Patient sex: F
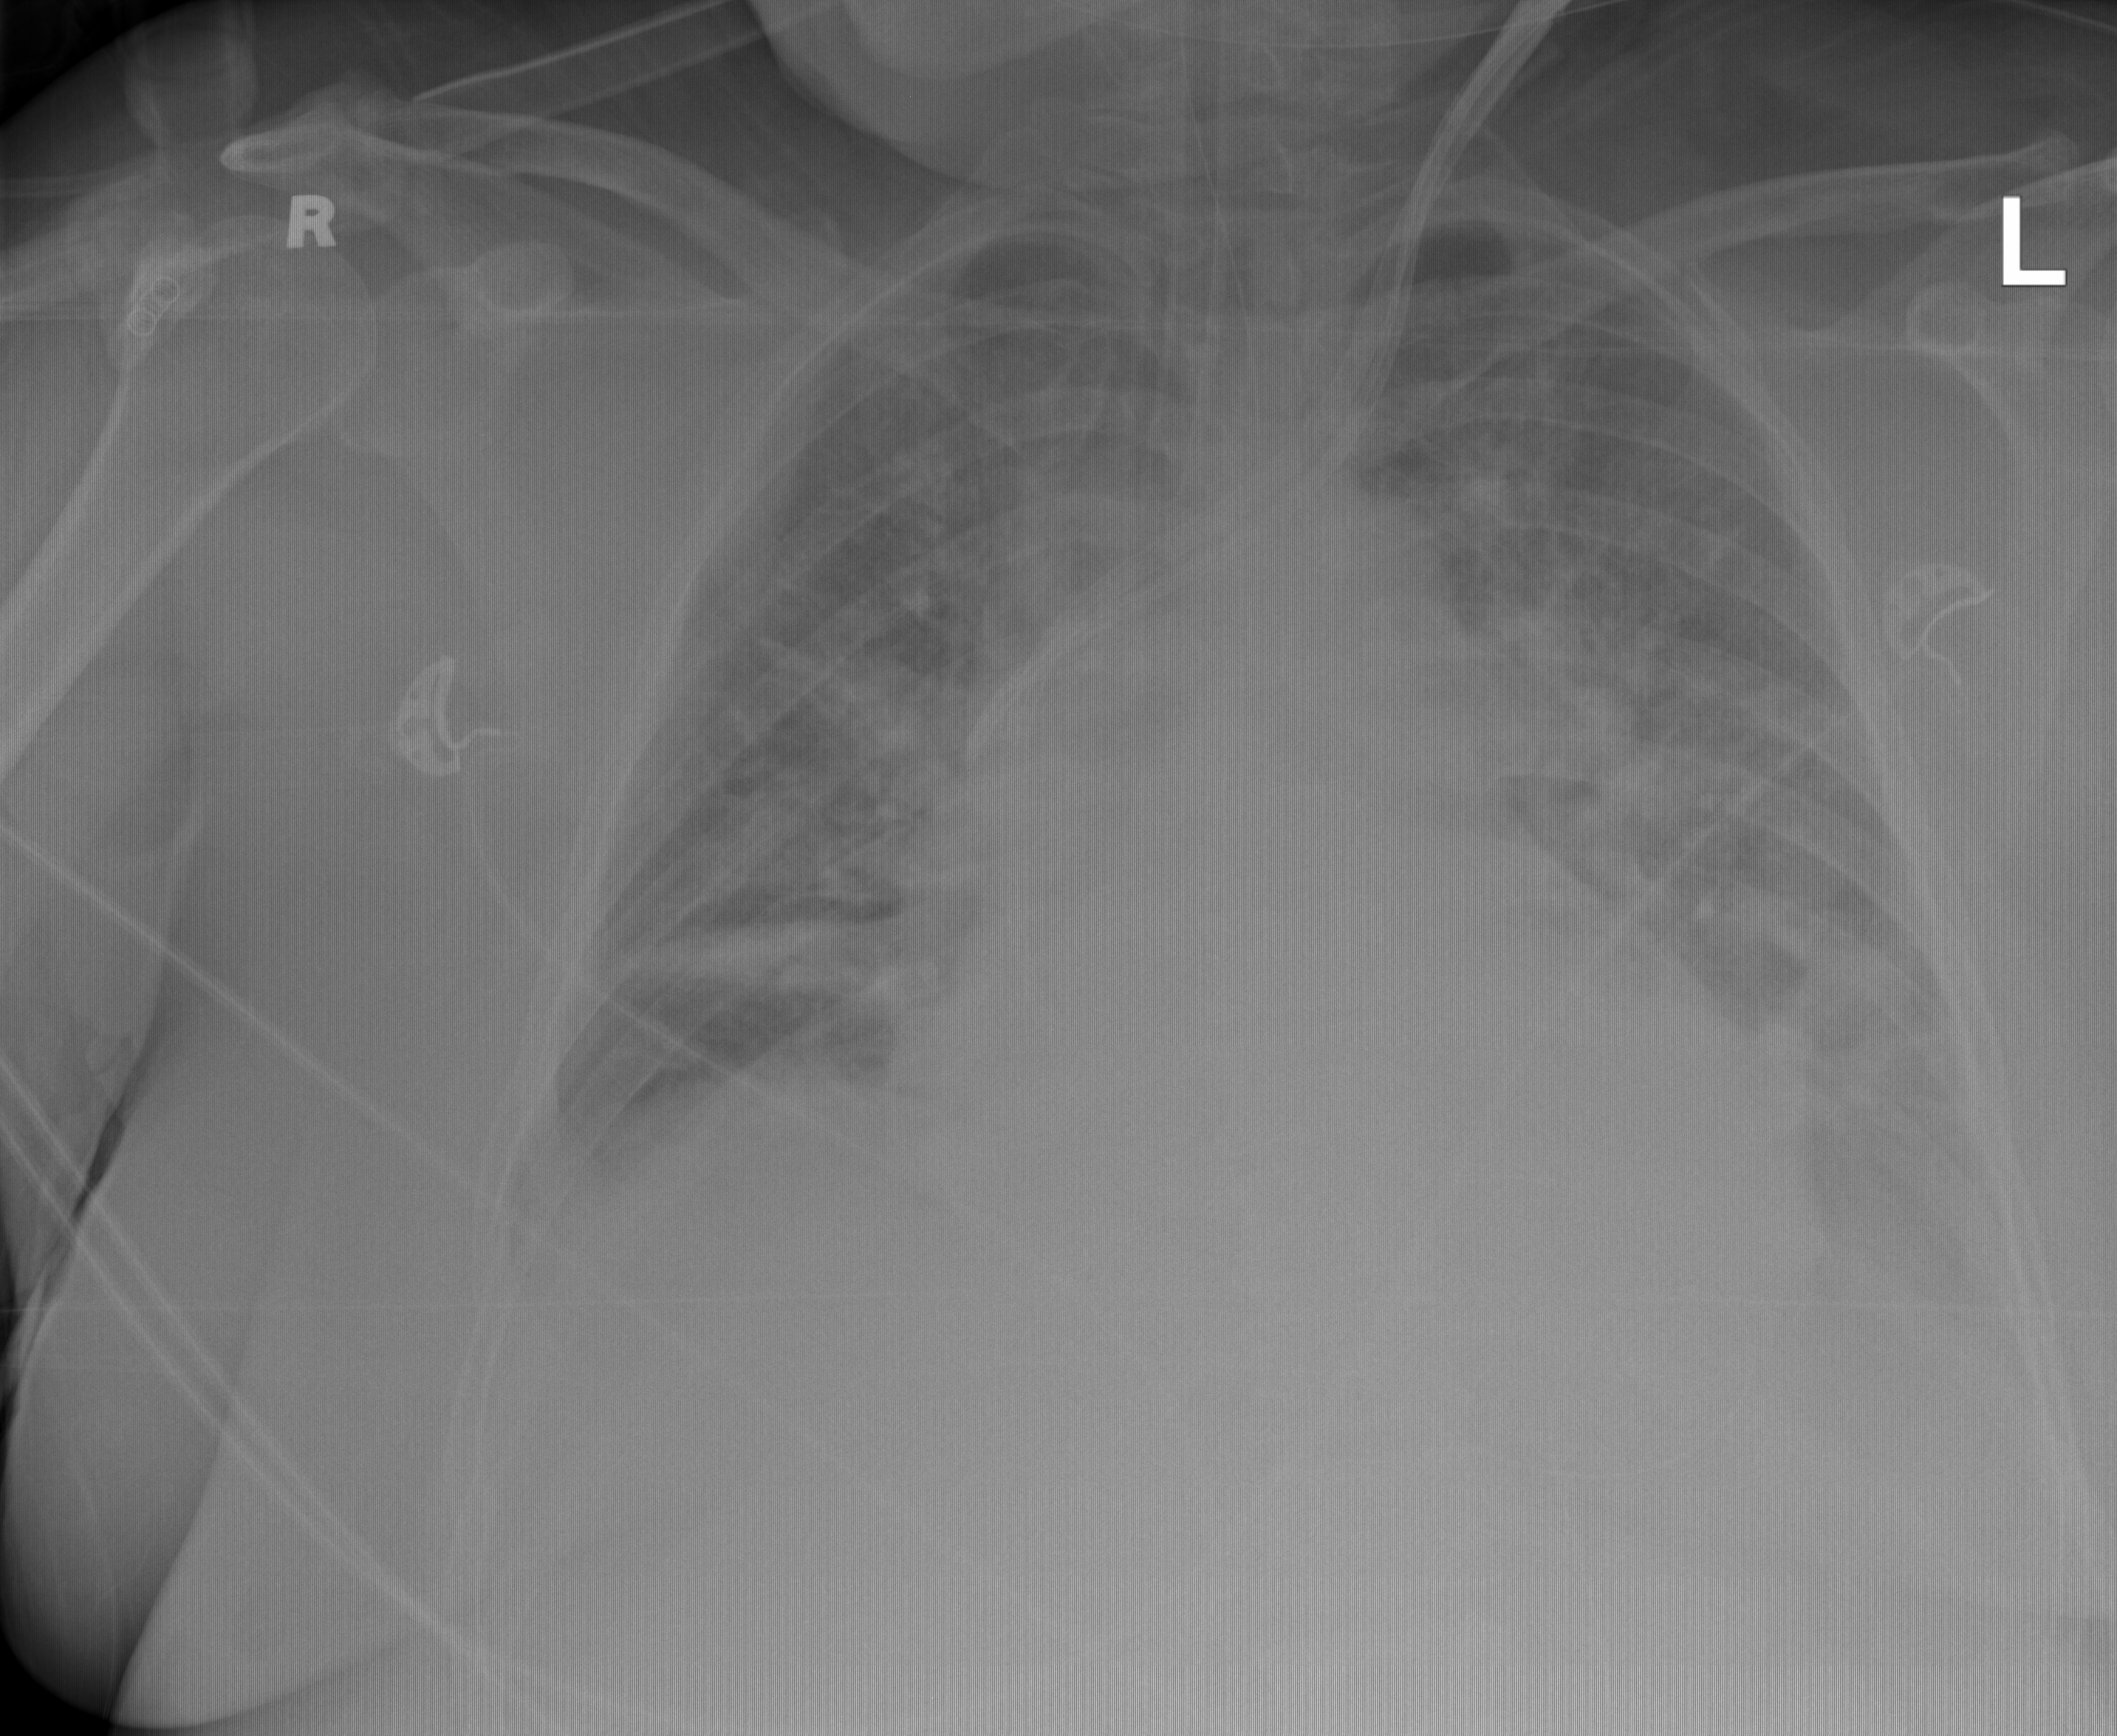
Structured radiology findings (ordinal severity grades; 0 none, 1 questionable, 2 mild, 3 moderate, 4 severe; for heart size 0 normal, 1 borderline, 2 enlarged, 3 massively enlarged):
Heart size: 2
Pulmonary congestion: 2
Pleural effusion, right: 2
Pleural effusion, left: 2
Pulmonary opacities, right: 3
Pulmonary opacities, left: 3
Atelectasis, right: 2
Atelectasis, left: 2